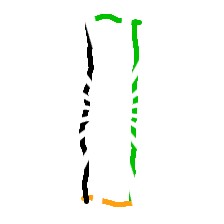
Shape: rectangle